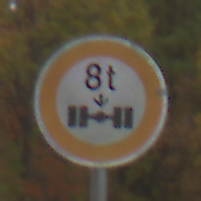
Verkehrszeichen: TatsaechlicheAchslast
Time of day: Midday
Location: Outdoor (Nature)
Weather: Overcast
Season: Autumn
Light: Natural